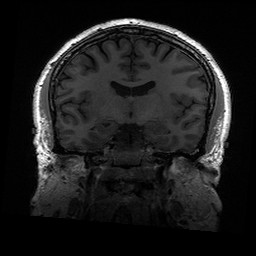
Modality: T1w
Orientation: sagittal